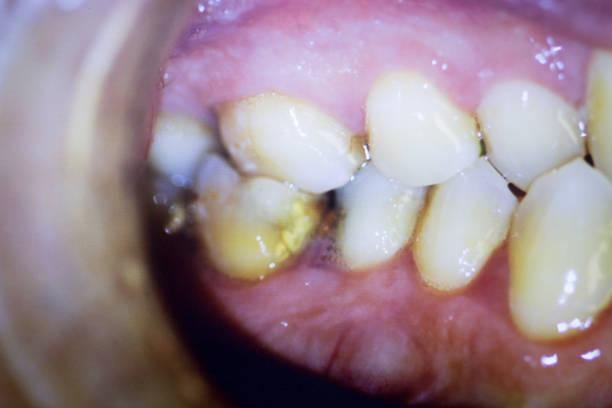
Condition: Gingivitis